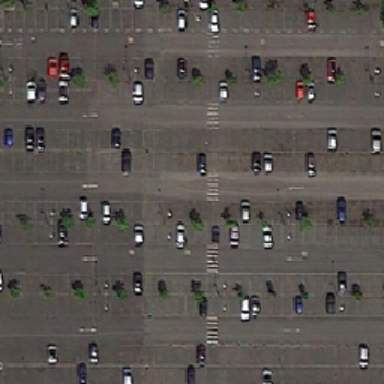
Cars are scattered in a big parking lot .